Question: I am trying to make an ajax call within the success of another ajax call.
This is working perfectly in 'localhost' but not on the server.
Here's what I am doing.
'''
FB.api('/me', function(response) {
$.ajax({
type:"POST",
url:"http://gagsterz.com/index.php/home/InsertUser",
data:{id: response.id,name:response.name,at:self.access_token},
error: function (xhr, ajaxOptions, thrownError) {
alert(xhr.responseText);
$('#error').html(xhr.responseText);
},
success:function(data)
{
FB.api('/me/friends',function(response) {
if(response.data)
{
countfriends = 0;
filedata="";
self.friendsID = new Array();
self.friendsName = new Array();
$.each(response.data,function(index,friend) {
filedata+=friend.id+" "+friend.name+" "+self.UID+"
";
countfriends++;
self.friendsID.push(friend.id);
self.friendsName.push(friend.name);
});
if($.trim(data)=="InsertFriends")
{
$.ajax({
url:"http://gagsterz.com/index.php/home/InsertFBFriends",
type:"POST",
data: {fdata : filedata },
success:function(r)
{
alert("success");
},
error: function (xhr, ajaxOptions, thrownError) {
alert(xhr.responseText); },
});
}
});
});
'''
Now when I click the button.The first ajax call'(parent)' works fine and returns me 'InsertFriends' as answer from the php script.Now the ajax request present in the if condition of 'InsertFriends' does not work correctly and the 'xhr.responseText' is empty string. Now I don't know why it is not working properly. To make it simple I just echoed 'abc' on the server side script but I don't know whats wrong with this.
I get the following error in the 'Chrome Network Tab'.

So why it is not working ?
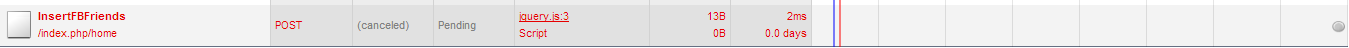
Answer: I just change the requesttype from 'POST' to 'GET' and it worked.